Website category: game
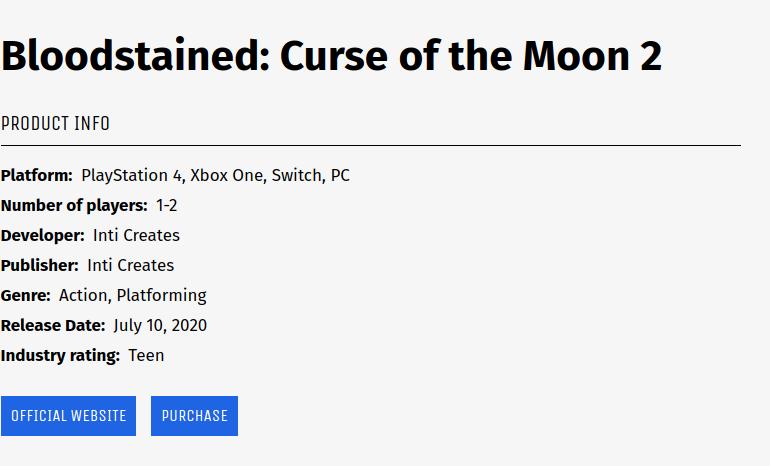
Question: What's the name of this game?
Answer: Bloodstained: Curse of the Moon 2

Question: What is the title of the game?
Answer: Bloodstained: Curse of the Moon 2

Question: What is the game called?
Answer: Bloodstained: Curse of the Moon 2

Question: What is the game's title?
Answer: Bloodstained: Curse of the Moon 2

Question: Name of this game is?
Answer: Bloodstained: Curse of the Moon 2

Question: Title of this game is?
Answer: Bloodstained: Curse of the Moon 2

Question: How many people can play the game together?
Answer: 1-2

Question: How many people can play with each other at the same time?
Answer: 1-2

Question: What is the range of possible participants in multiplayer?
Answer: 1-2

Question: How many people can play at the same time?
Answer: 1-2

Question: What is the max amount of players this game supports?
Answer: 1-2

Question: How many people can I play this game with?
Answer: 1-2

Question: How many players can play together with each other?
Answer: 1-2

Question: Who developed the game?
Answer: Inti Creates

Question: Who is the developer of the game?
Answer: Inti Creates

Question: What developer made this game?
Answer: Inti Creates

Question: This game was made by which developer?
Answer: Inti Creates

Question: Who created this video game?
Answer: Inti Creates

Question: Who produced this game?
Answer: Inti Creates

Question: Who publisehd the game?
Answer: Inti Creates

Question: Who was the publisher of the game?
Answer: Inti Creates

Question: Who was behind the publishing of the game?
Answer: Inti Creates

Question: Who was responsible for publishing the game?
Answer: Inti Creates

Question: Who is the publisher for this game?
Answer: Inti Creates

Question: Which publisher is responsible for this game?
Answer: Inti Creates

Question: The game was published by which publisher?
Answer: Inti Creates

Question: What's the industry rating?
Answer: Teen

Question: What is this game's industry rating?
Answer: Teen

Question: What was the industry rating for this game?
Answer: Teen

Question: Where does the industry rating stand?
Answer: Teen

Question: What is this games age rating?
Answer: Teen

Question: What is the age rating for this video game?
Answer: Teen

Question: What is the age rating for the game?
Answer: Teen

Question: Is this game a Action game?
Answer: yes

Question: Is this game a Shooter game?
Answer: no

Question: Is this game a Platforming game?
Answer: yes

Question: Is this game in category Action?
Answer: yes

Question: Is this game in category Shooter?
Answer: no

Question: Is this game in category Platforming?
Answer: yes

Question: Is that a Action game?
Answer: yes

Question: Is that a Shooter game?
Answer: no

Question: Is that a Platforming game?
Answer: yes

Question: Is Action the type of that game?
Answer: yes

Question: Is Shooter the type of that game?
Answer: no

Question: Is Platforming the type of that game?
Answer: yes

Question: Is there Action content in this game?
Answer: yes

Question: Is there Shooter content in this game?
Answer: no

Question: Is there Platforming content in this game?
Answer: yes

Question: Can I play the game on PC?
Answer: yes

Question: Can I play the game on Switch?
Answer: yes

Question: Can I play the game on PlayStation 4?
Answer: yes

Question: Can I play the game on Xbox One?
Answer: yes

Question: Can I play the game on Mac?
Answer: no

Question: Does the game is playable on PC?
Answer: yes

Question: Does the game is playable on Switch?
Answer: yes

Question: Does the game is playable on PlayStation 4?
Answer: yes

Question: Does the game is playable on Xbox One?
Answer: yes

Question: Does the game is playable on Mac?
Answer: no

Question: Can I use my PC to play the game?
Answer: yes

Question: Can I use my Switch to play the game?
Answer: yes

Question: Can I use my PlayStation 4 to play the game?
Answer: yes

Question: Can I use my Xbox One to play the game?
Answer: yes

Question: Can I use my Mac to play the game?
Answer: no

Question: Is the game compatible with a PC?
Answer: yes